Question: What is the value of the measurement in the image?
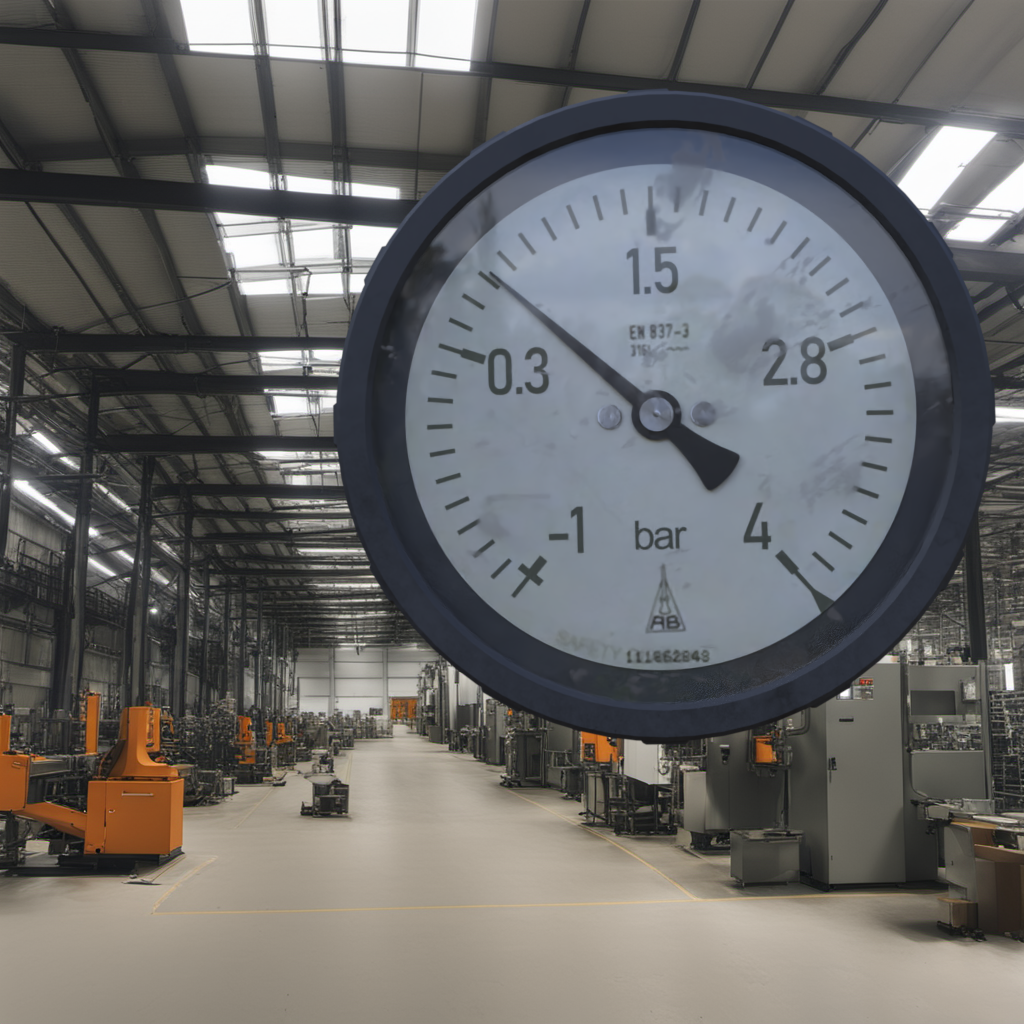
Answer: The result is 0.63
Question: What is the value range of this measurement?
Answer: The range is from -1 to 4
Question: What is the minimum and maximum value of the measurement shown in the image?
Answer: The minimum value is -1 and the maximum value is 4